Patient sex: M
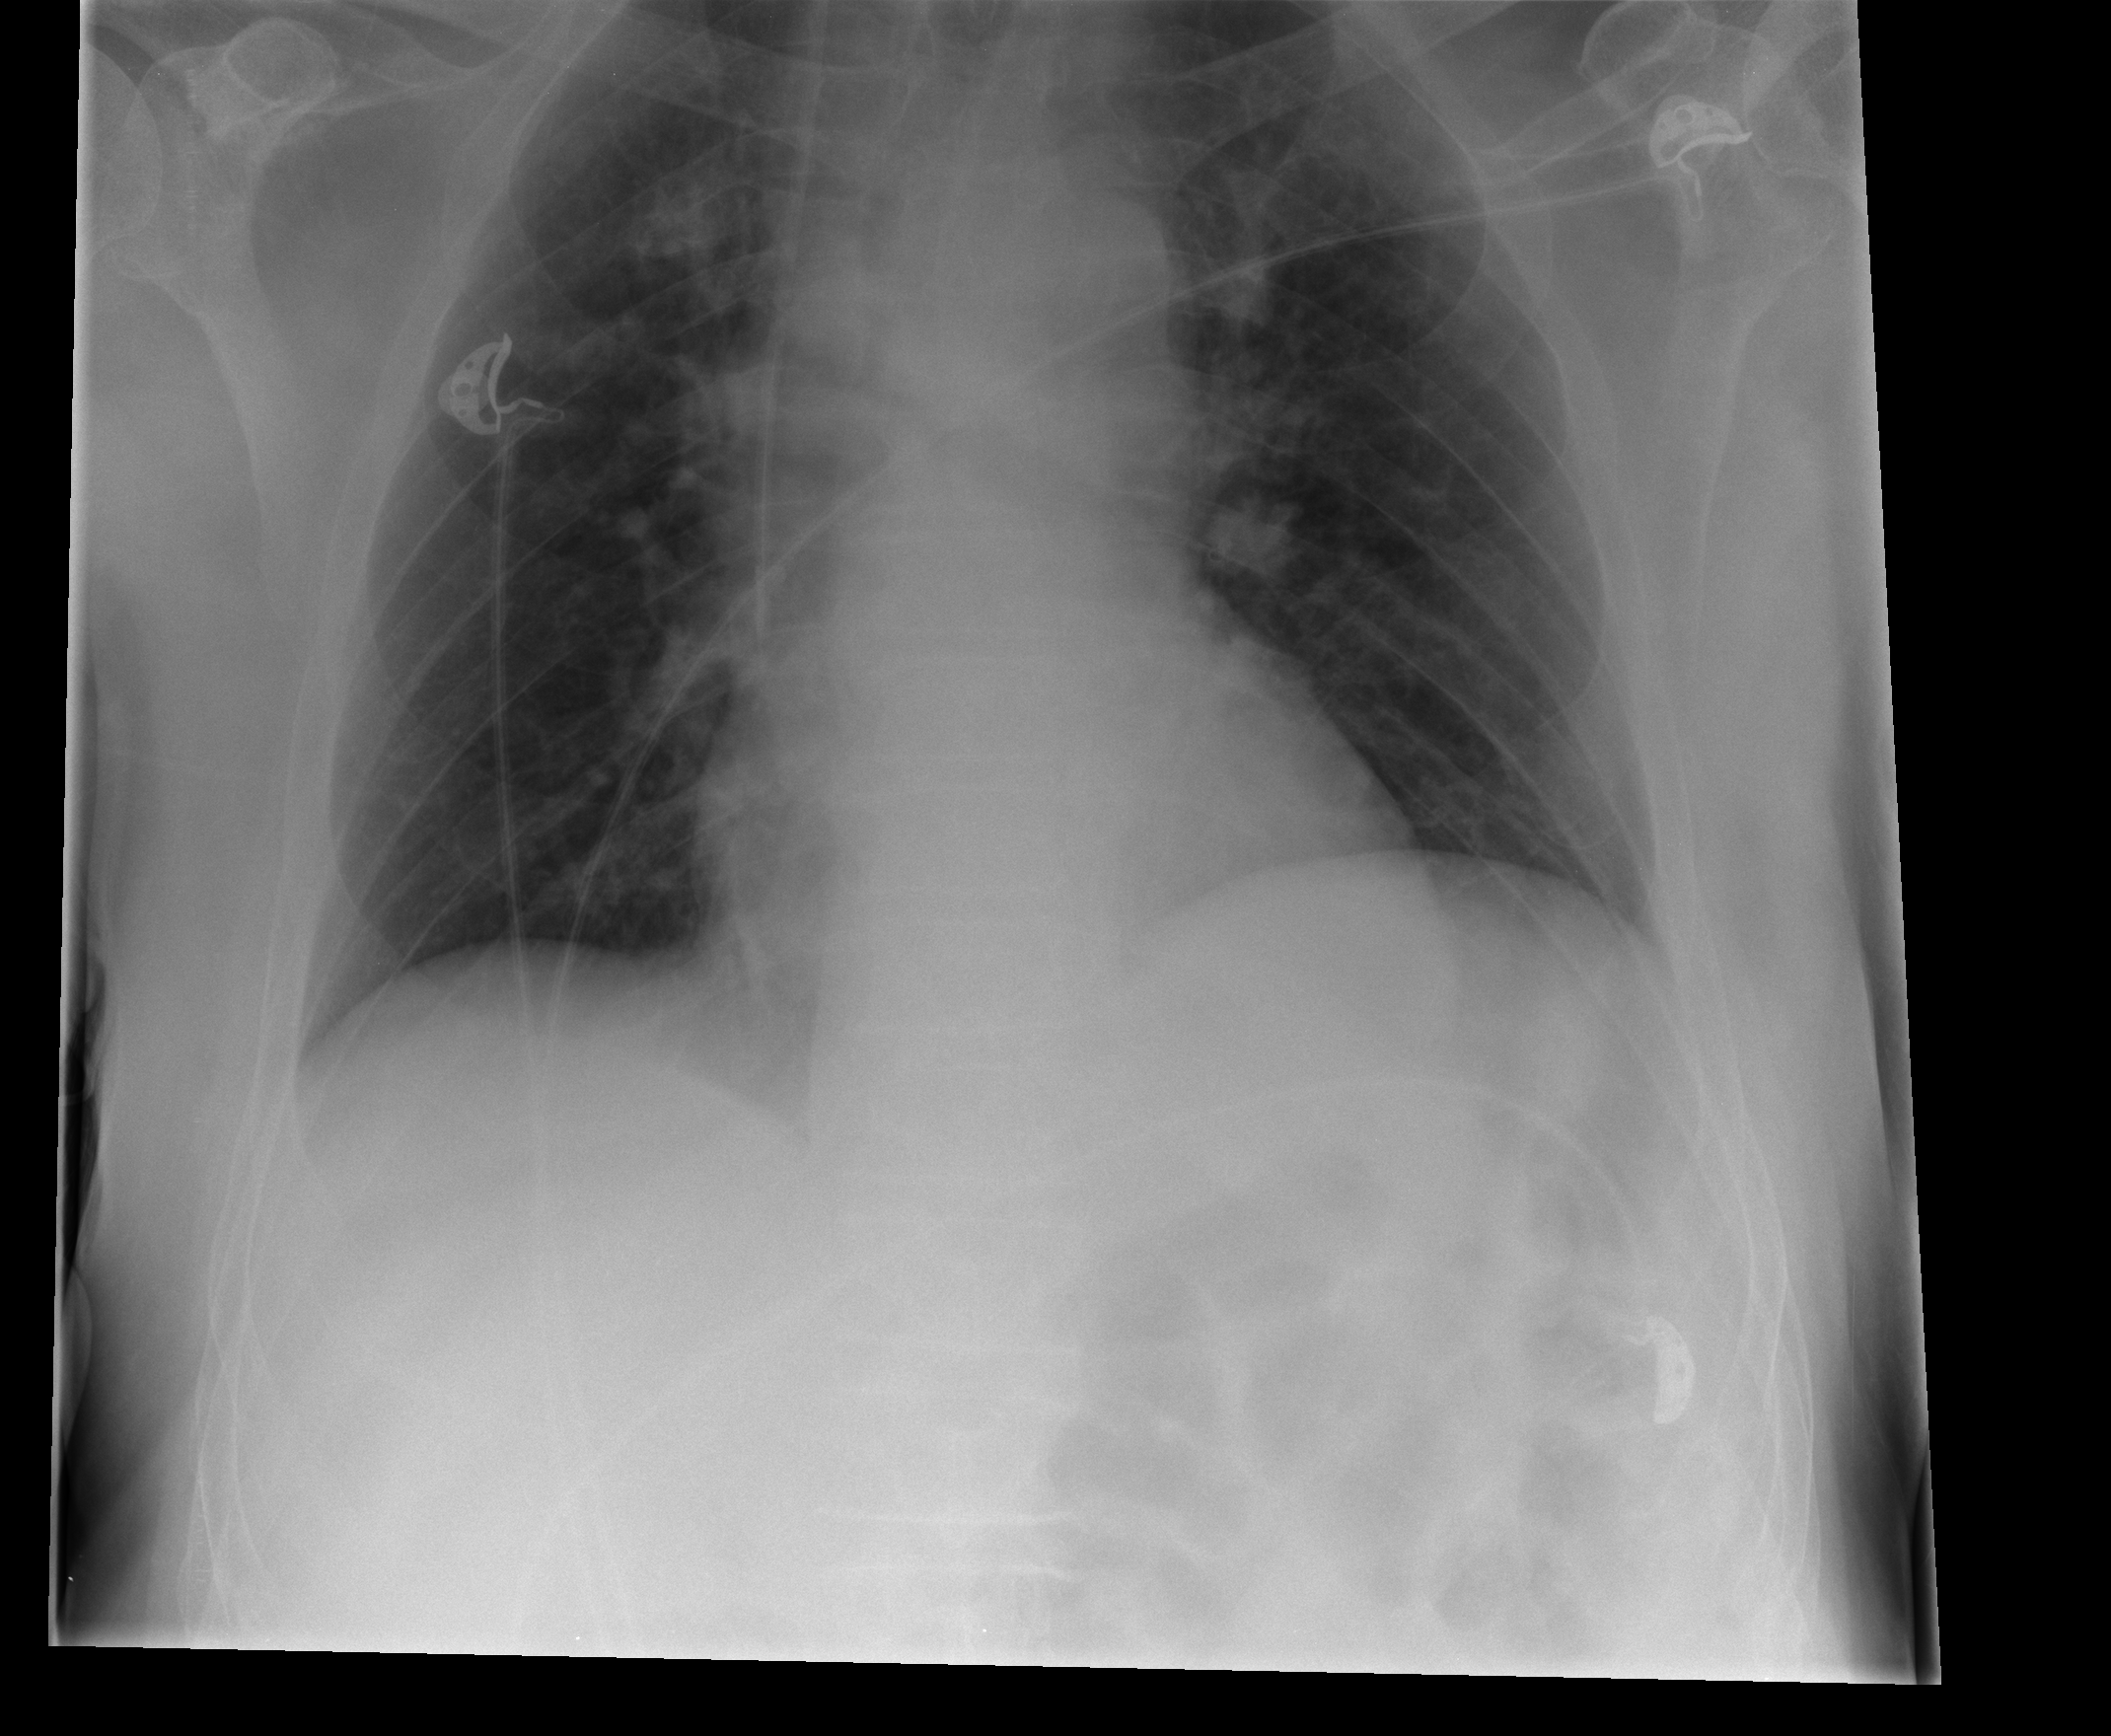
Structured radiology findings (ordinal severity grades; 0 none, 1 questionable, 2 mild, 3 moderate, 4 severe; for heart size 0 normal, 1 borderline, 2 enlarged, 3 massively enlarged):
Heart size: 0
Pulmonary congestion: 2
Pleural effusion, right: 0
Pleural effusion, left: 0
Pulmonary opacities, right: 0
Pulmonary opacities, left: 0
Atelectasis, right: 0
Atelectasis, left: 0